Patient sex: F
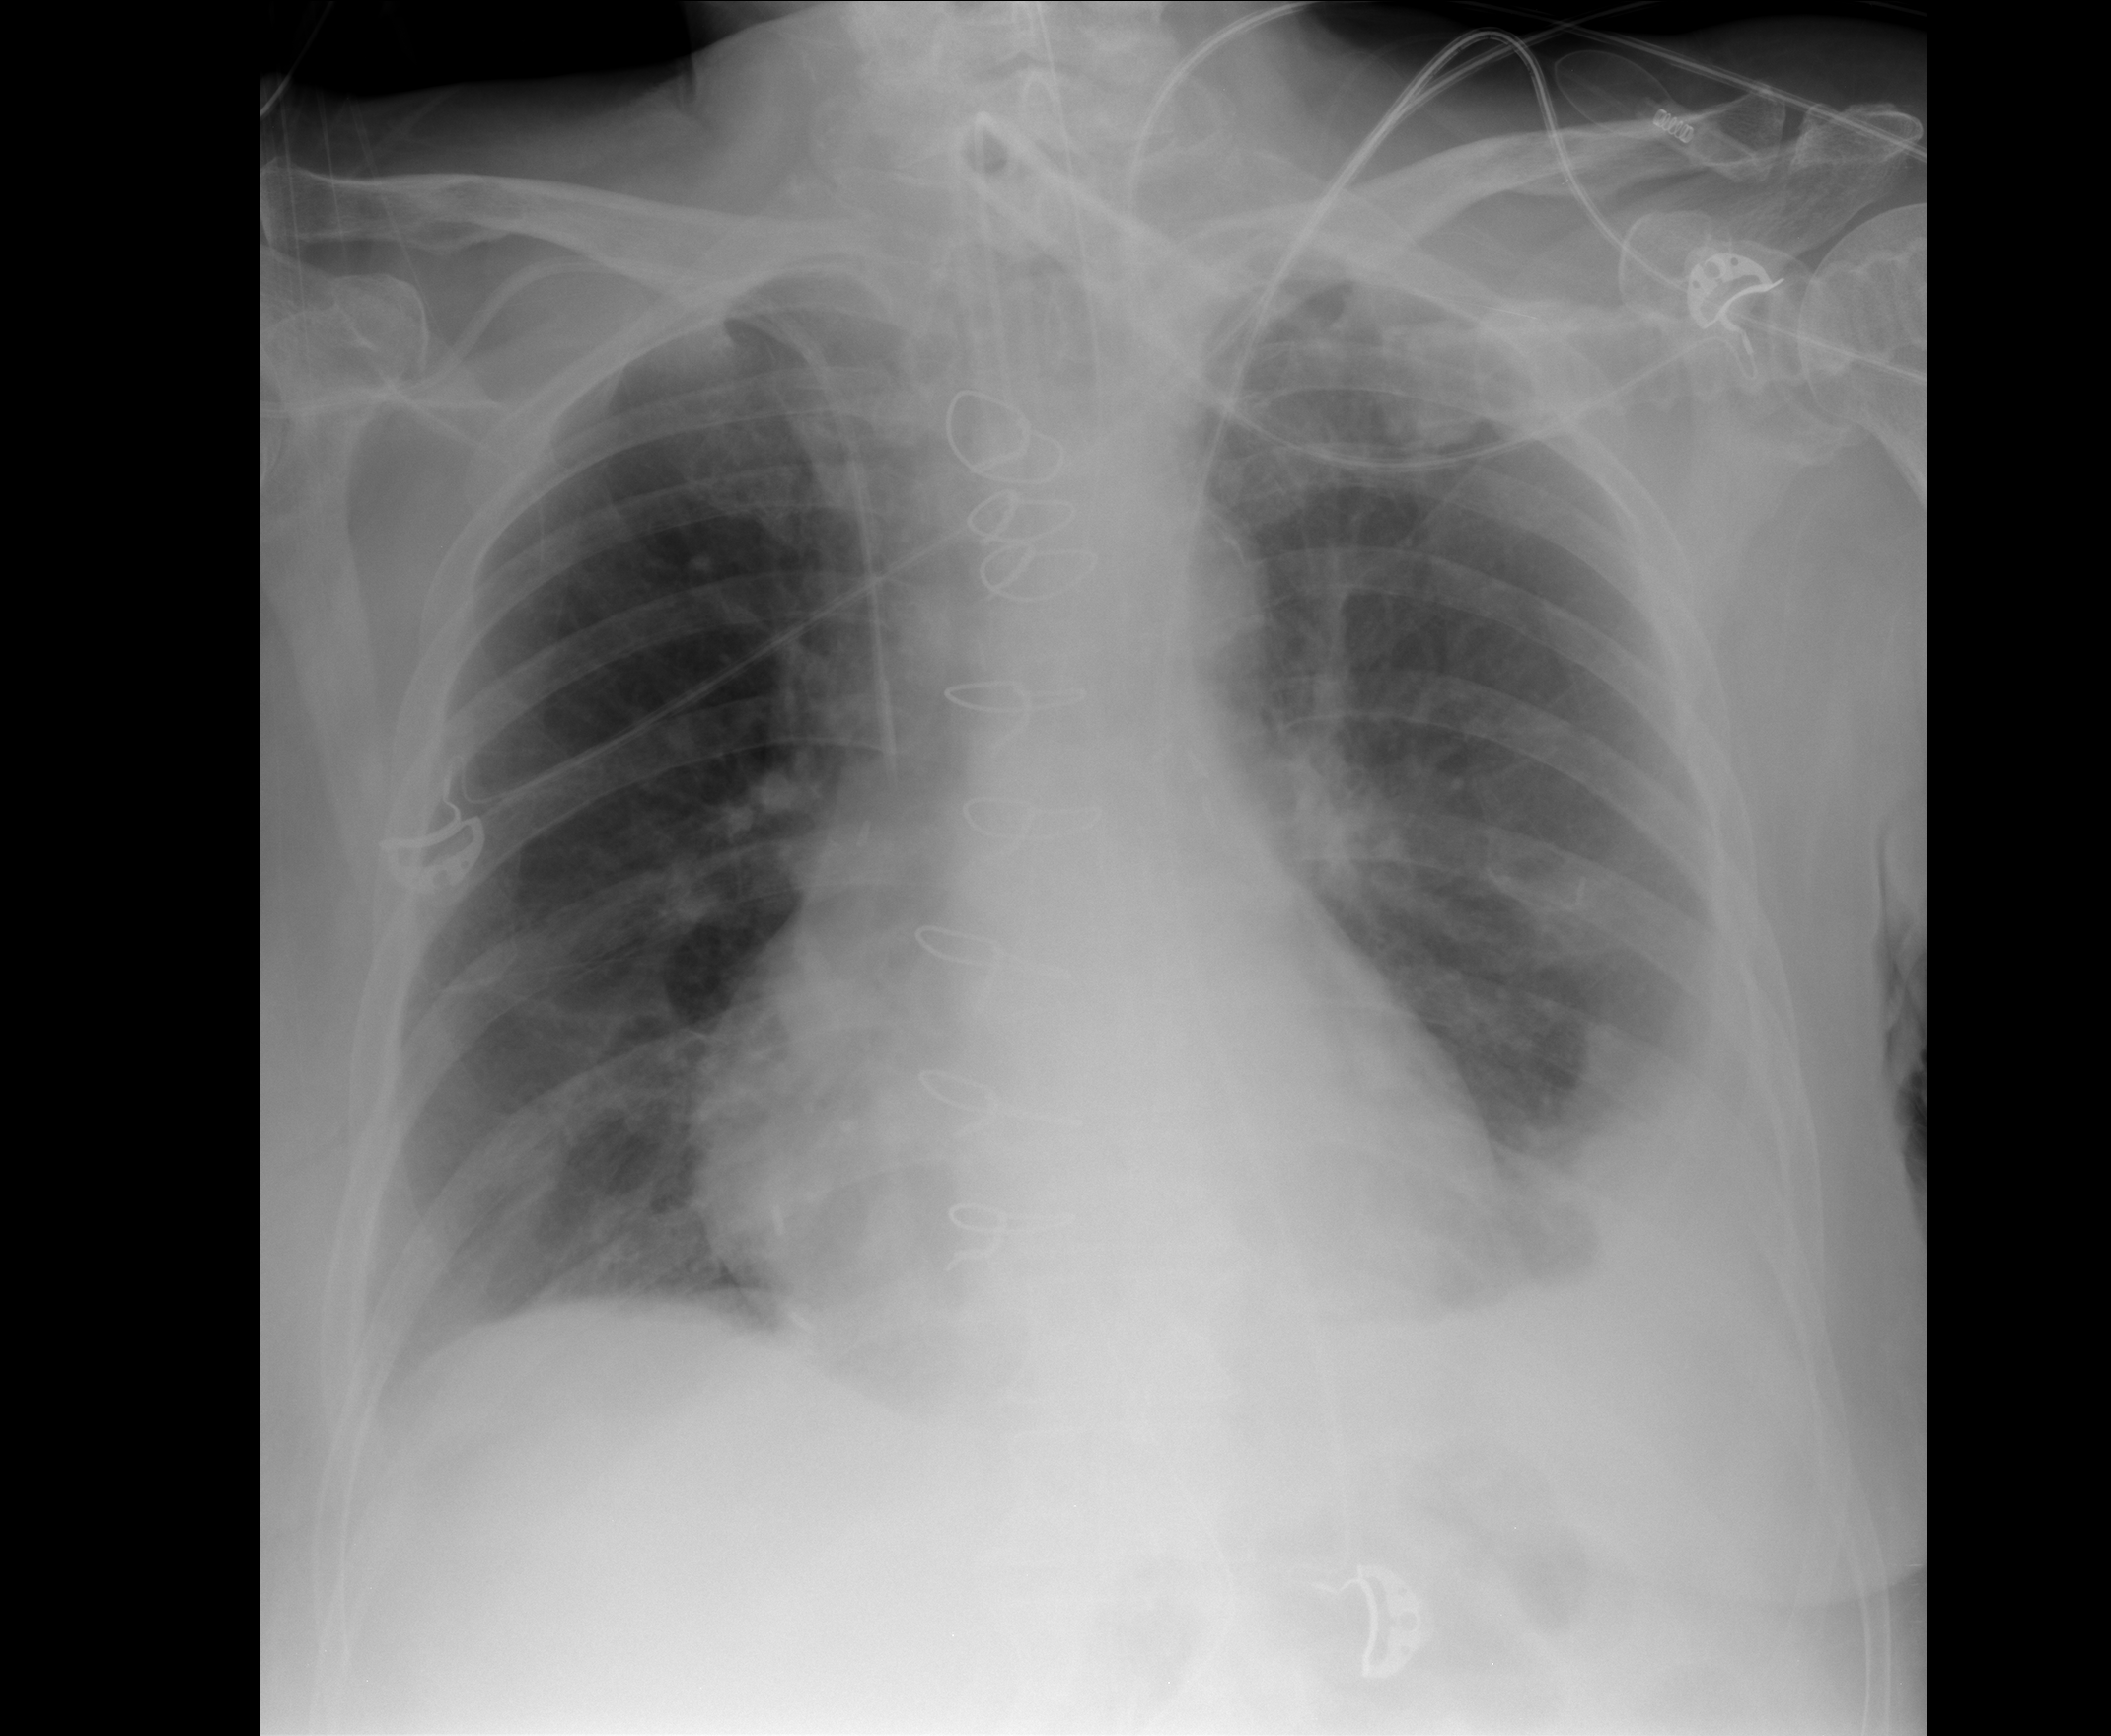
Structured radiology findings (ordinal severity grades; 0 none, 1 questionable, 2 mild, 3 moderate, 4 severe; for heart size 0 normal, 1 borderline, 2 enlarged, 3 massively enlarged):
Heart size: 1
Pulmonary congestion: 1
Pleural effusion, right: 0
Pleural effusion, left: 3
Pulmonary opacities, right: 0
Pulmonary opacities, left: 0
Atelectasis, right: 0
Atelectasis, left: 2